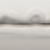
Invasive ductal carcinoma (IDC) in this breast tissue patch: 0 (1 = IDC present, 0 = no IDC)